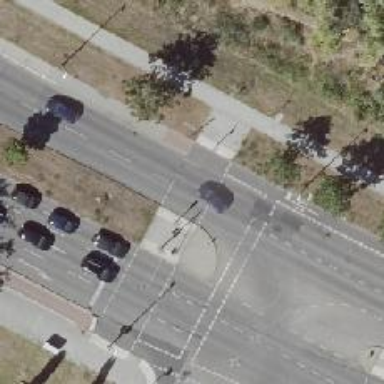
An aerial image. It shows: Crossing with traffic signals.